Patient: sex F, age 72
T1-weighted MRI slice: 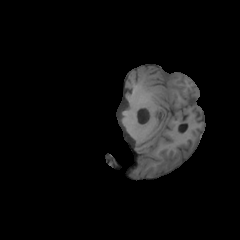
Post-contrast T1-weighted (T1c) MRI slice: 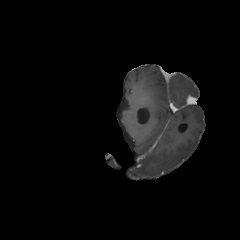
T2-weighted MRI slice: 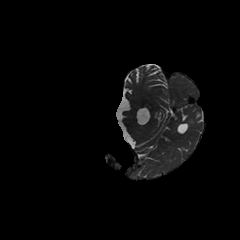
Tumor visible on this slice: no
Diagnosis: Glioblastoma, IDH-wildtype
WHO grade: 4